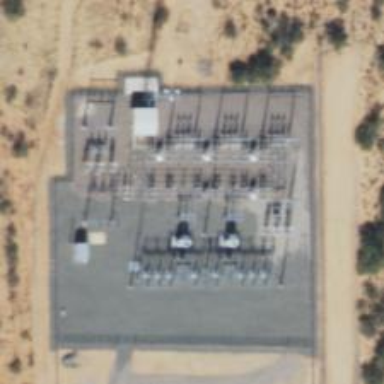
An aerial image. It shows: Switch for power supply.